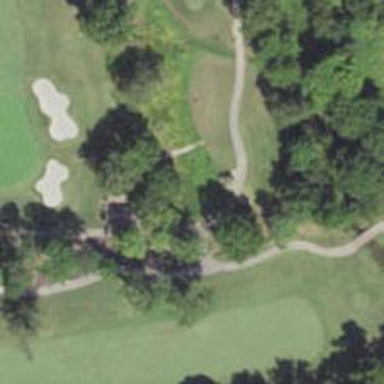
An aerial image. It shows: Asphalt service road on bridge designed for golf cartpath.